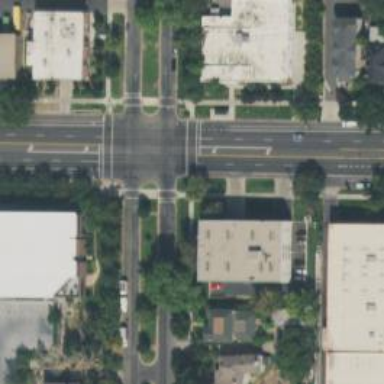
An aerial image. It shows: Asphalt footway with marked crossing lines.